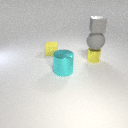
large gray rubber sphere below small gray rubber cube